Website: macys
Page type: delivery-shipping
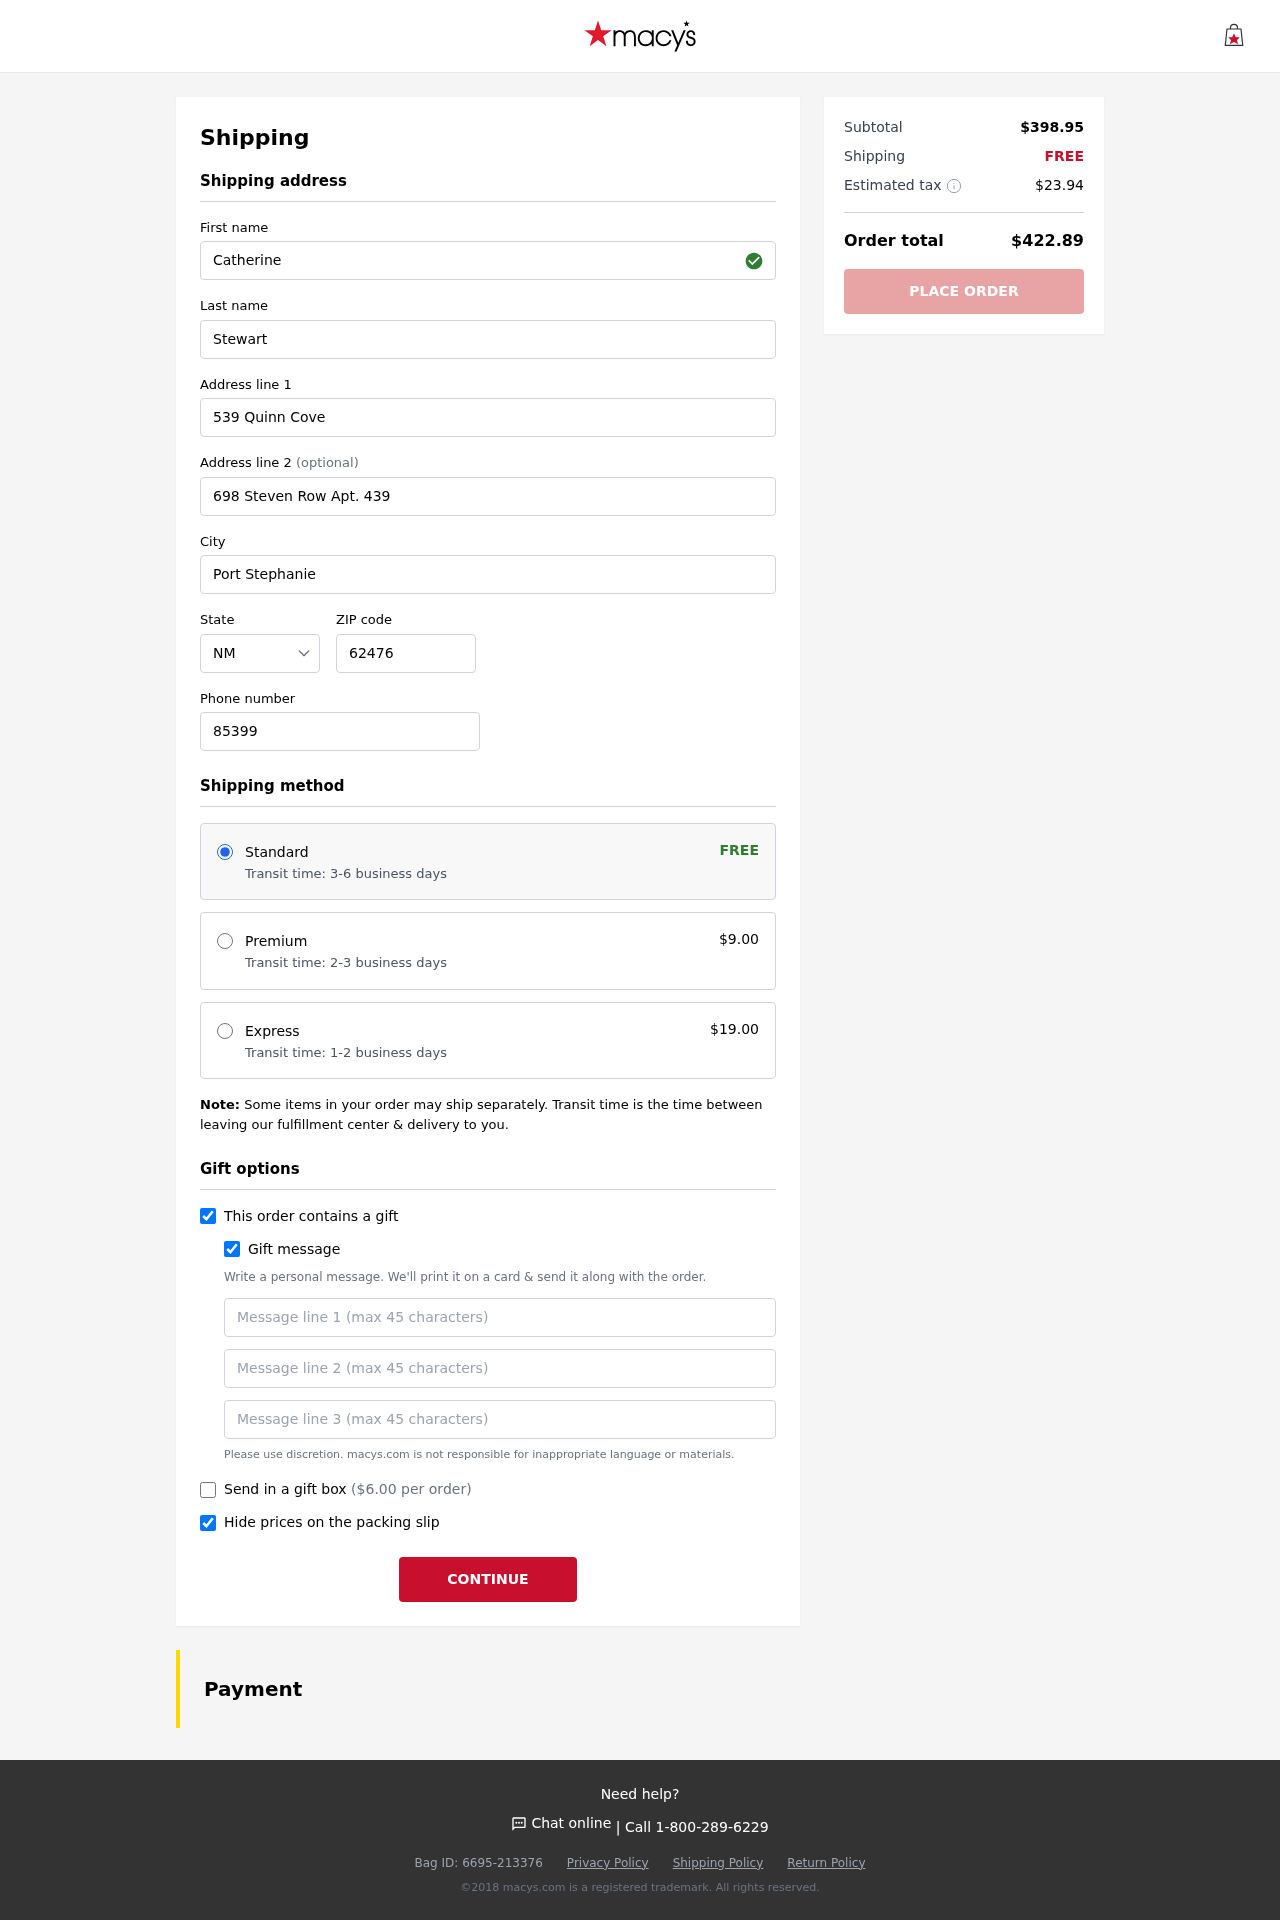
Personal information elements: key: PII_STATE_ABBR
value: NM
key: PII_FIRSTNAME
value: Catherine
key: PII_LASTNAME
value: Stewart
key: PII_STREET
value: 539 Quinn Cove
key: PII_STREET2
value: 698 Steven Row Apt. 439
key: PII_CITY
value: Port Stephanie
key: PII_POSTCODE
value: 62476
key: PII_PHONE
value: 8539921828
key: PII_GIFT_MESSAGE
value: Hey Jacob, I saw this cozy quilt set and thought it would bring some warmth and style to your space! I know how you love to make your home feel inviting. Enjoy snuggling up with it!  Catherine
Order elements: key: ORDER_SHIPPING_STANDARD
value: Transit time: 3-6 business days
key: ORDER_SHIPPING_COST
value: FREE
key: ORDER_SHIPPING_PREMIUM
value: Transit time: 2-3 business days
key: ORDER_SHIPPING_PREMIUM_PRICE
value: $9.00
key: ORDER_SHIPPING_EXPRESS
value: Transit time: 1-2 business days
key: ORDER_SHIPPING_EXPRESS_PRICE
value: $19.00
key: ORDER_GIFT_BOX_PRICE
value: ($6.00 per order)
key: ORDER_SUBTOTAL
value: $398.95
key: ORDER_SHIPPING_COST2
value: FREE
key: ORDER_TAX
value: $23.94
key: ORDER_TOTAL
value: $422.89